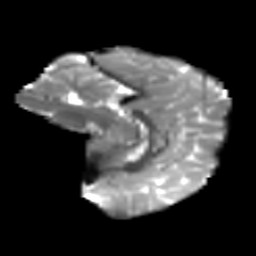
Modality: T2w
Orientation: sagittal
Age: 10
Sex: male
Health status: ill
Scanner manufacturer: ge
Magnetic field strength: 3 T
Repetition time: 6.752 s
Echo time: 0.079 s